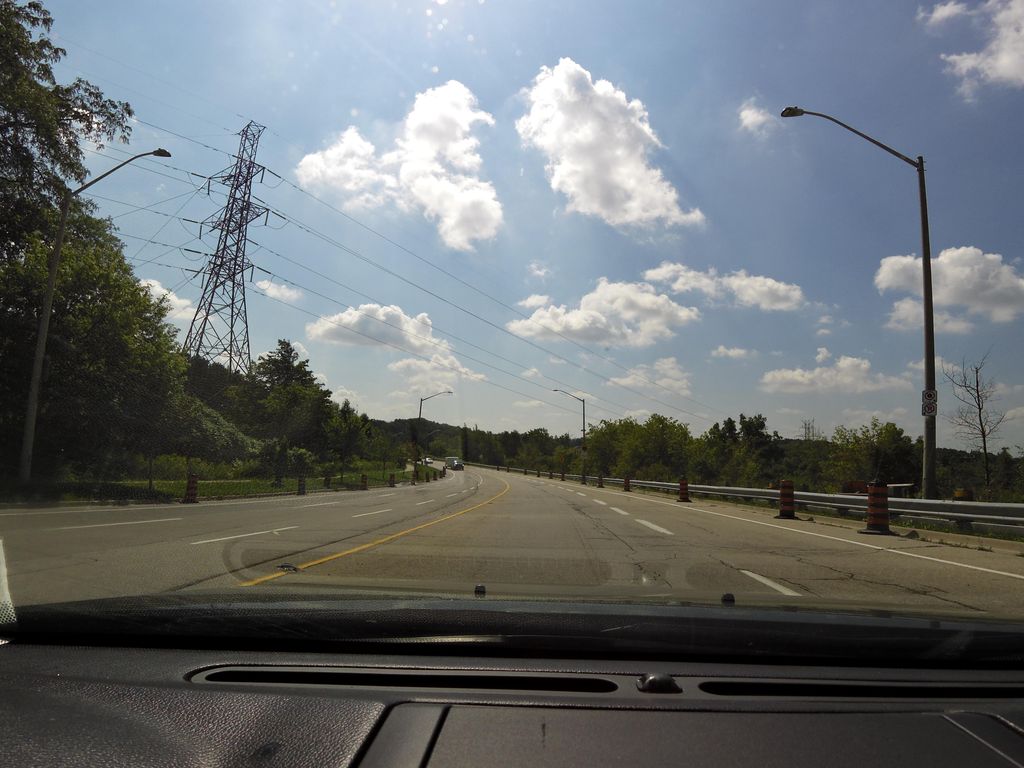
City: hamilton